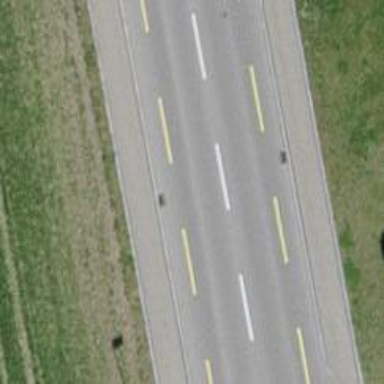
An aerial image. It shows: Primary highway with designated cycle lane.